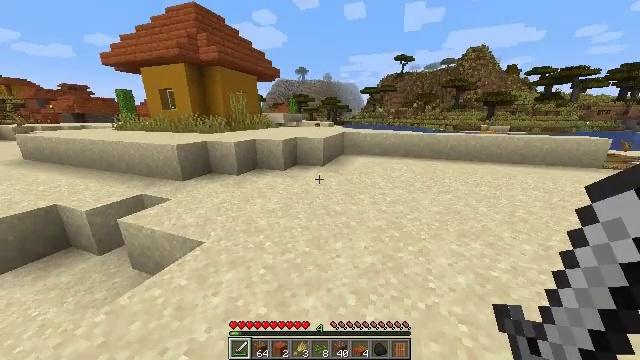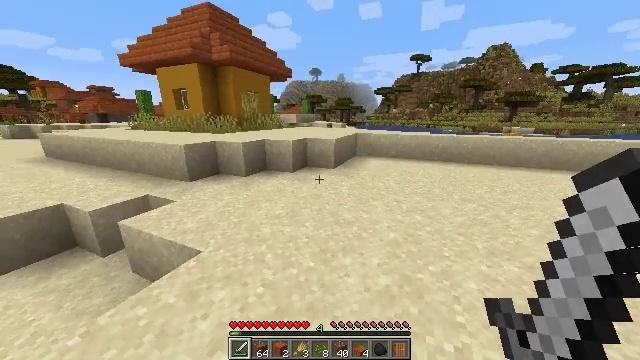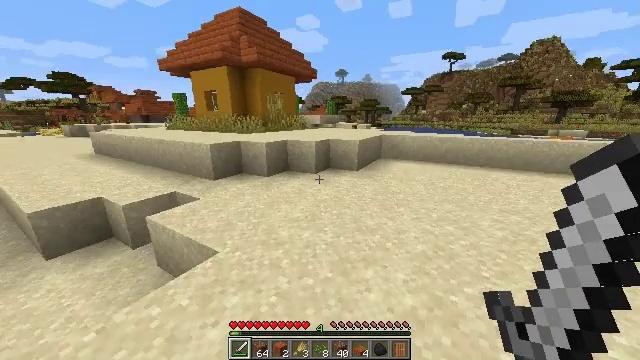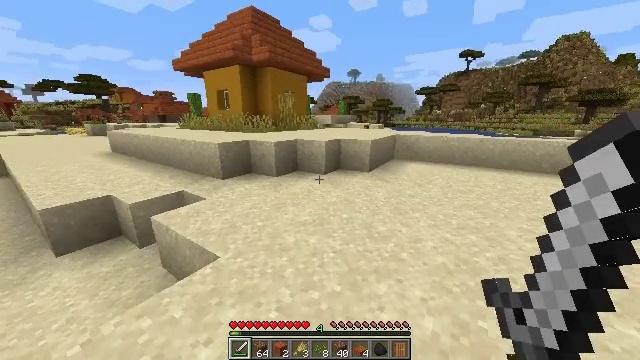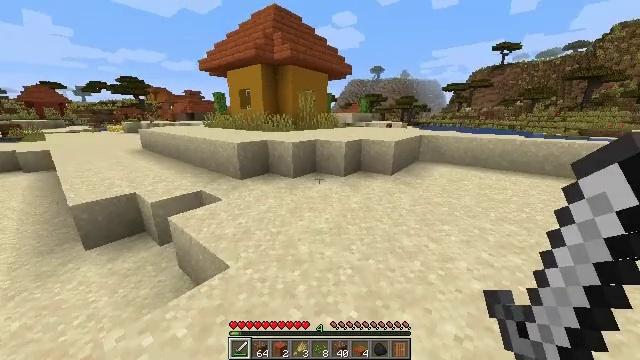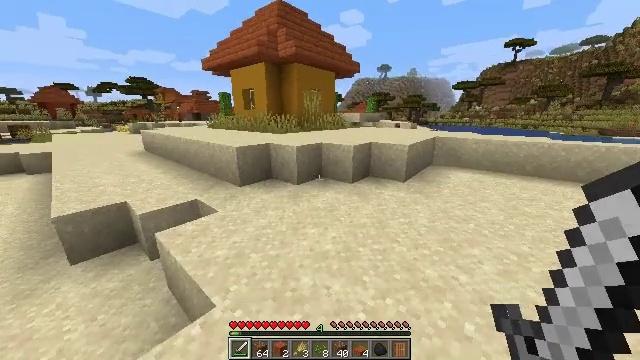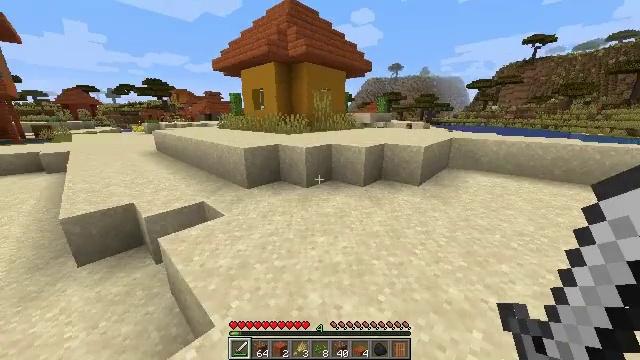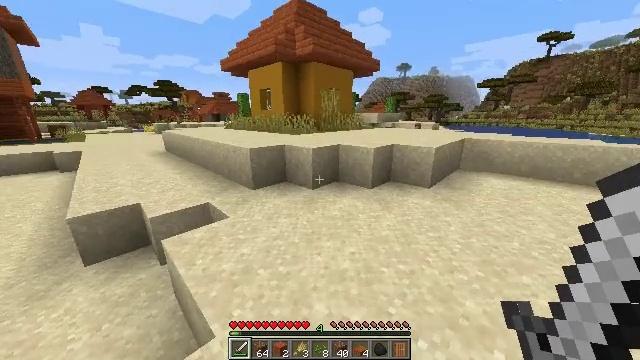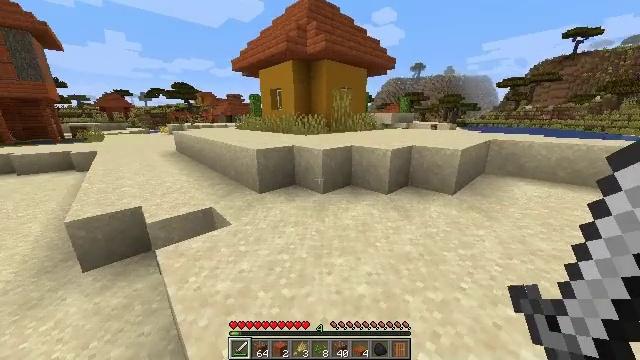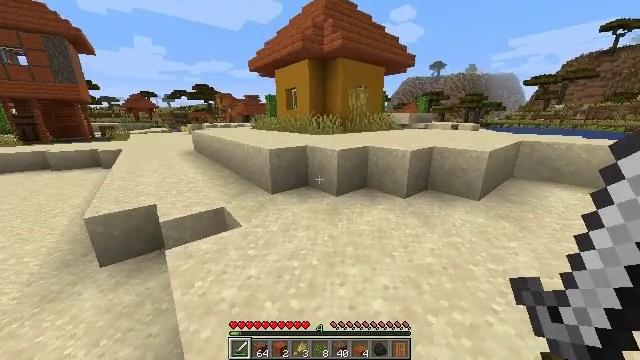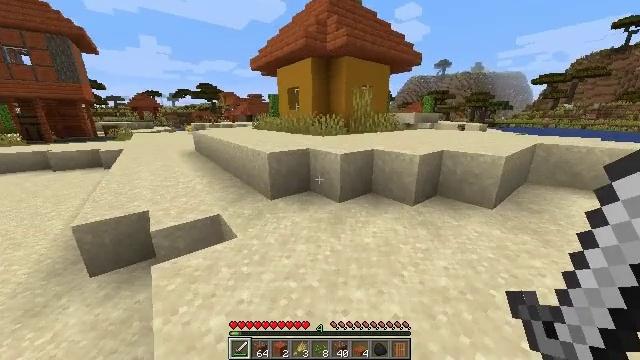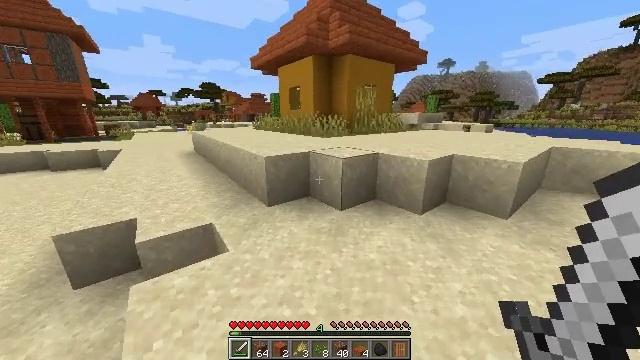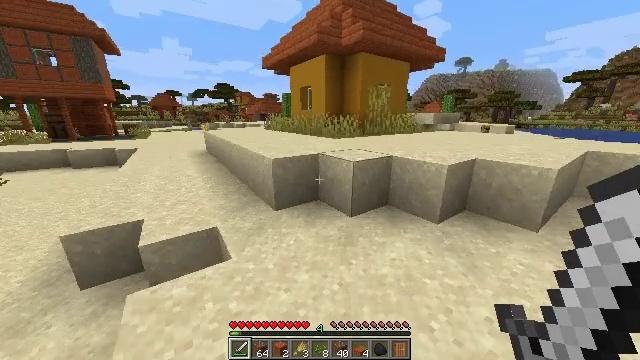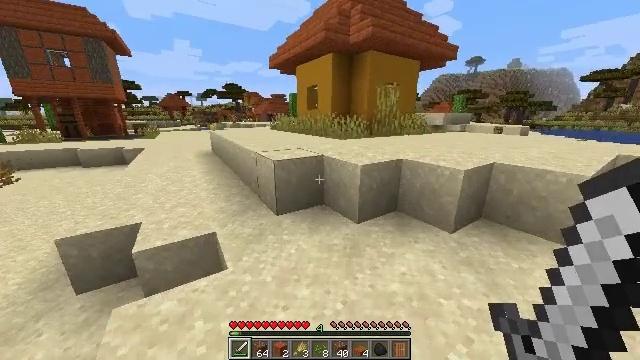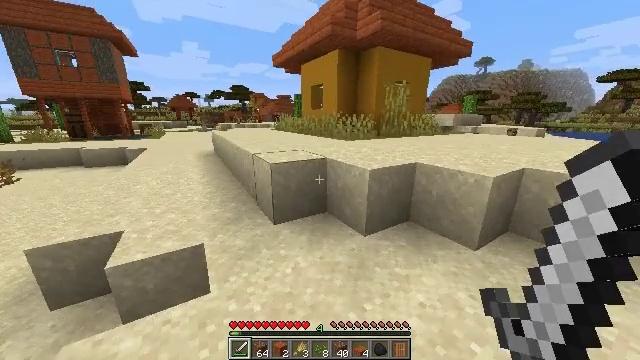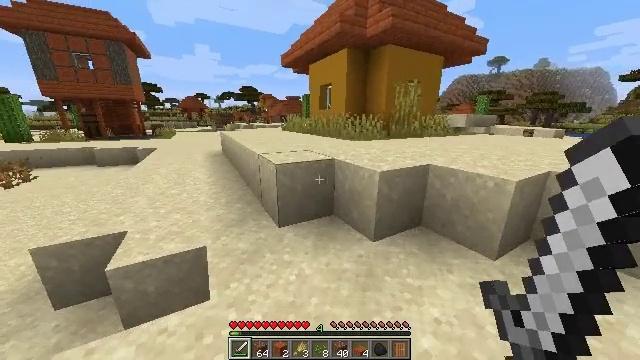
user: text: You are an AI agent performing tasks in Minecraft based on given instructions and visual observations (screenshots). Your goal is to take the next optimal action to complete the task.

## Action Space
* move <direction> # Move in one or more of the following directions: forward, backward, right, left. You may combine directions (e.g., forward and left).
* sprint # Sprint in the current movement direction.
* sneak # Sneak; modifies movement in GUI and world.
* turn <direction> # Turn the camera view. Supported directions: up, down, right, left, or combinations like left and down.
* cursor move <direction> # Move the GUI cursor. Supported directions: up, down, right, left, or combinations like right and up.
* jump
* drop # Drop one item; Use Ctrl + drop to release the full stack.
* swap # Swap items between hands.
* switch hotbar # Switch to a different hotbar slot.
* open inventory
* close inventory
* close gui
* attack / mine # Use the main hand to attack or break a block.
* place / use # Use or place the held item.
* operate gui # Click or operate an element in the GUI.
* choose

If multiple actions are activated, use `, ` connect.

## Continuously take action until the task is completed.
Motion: motion action
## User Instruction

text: Collect sand to make glass.
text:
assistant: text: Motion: move forward, sprint, turn left
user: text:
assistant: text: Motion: move forward, sprint, turn left
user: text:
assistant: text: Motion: move forward, sprint, turn left
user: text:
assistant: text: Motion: move forward, sprint, turn left
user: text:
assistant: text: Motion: move forward, sprint, turn left
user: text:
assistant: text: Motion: move forward, sprint, turn left
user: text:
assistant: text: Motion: move forward, sprint, turn left
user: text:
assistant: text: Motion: move forward, sprint, turn left
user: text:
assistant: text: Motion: move forward, sprint, turn left
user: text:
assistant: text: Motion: move forward, sprint
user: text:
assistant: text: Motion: move forward, sprint
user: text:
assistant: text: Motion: move forward, sprint, turn left
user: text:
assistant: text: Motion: move forward, sprint, turn left
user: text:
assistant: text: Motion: move forward, sprint, turn left
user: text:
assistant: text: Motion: move forward, sprint, turn left
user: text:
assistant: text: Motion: move forward, sprint, turn left
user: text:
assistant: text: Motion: move forward, sprint, turn left
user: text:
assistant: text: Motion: move forward, sprint, turn left
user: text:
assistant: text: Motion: move forward, sprint, turn left
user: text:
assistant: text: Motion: move forward, sprint, turn left
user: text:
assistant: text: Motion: move forward, sprint
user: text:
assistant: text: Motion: move forward, sprint, turn left
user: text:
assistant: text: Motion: move forward, sprint, turn left
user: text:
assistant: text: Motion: move forward, sprint, turn left and up
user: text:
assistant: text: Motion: move forward, sprint, jump
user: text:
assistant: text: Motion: move forward, sprint, jump
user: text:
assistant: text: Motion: move forward, sprint, turn left, jump
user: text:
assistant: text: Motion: move forward, sprint, turn left, jump
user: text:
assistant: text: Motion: move forward, sprint, turn left, jump
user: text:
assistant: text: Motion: move forward, sprint, jump